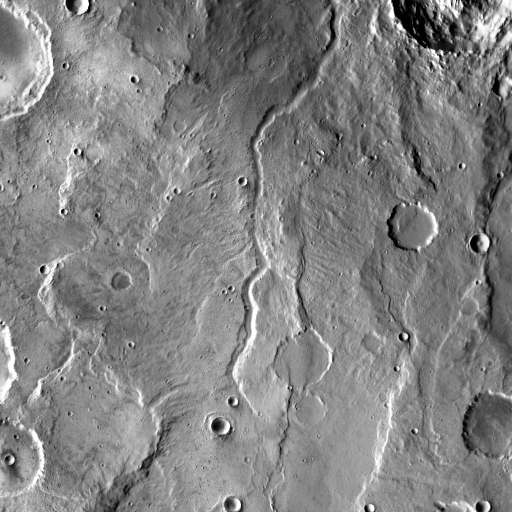
Crater classes present: Background, Other, Buried, Secondary